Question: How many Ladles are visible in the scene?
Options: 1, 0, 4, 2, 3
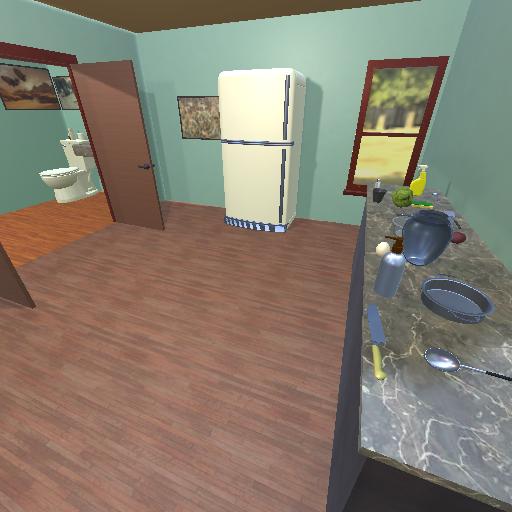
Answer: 1